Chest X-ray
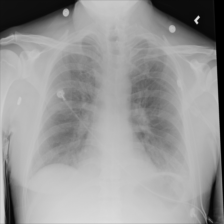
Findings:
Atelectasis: negative
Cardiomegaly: negative
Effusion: negative
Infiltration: positive
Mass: negative
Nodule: negative
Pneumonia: negative
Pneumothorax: negative
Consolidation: negative
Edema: negative
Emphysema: negative
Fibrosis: negative
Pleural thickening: negative
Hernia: negative